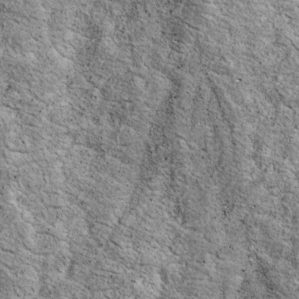
Label: non_frost